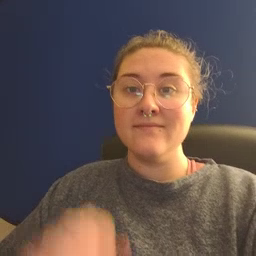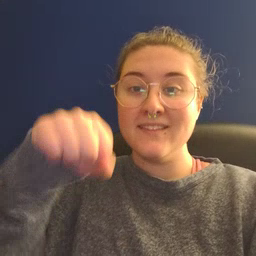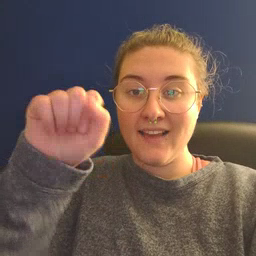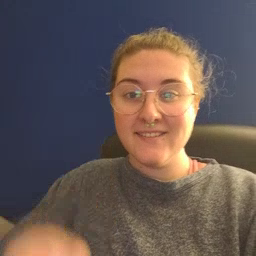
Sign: yes